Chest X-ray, AP view. Patient: 55 years old, sex M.
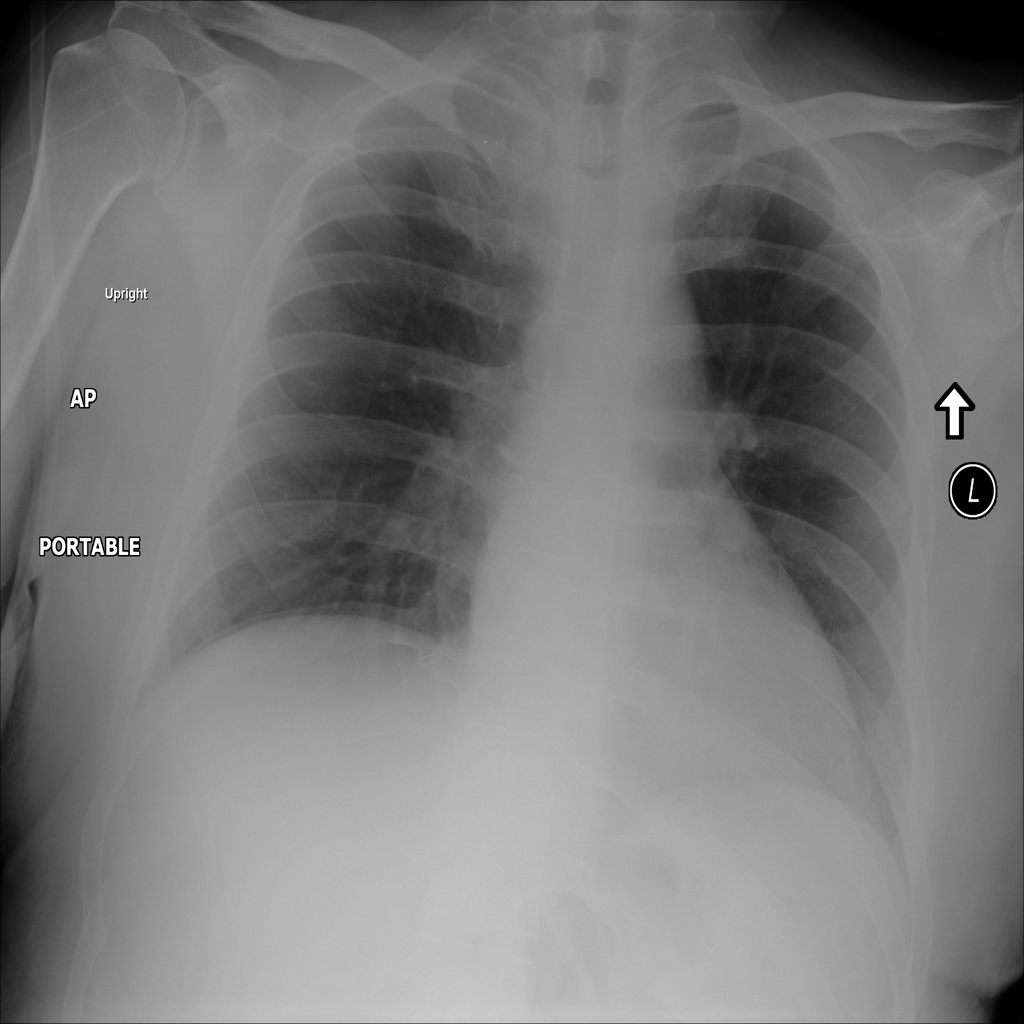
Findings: No Finding